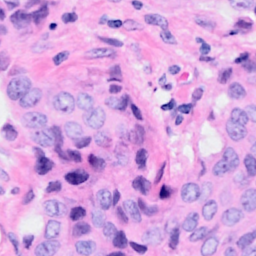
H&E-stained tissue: Breast